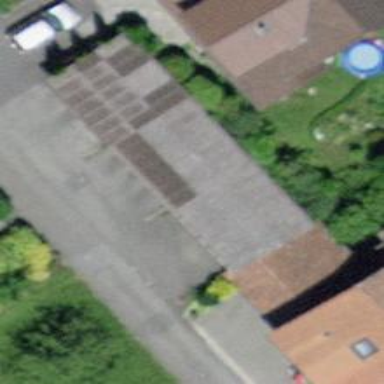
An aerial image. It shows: Garage building.